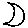
Label: moon